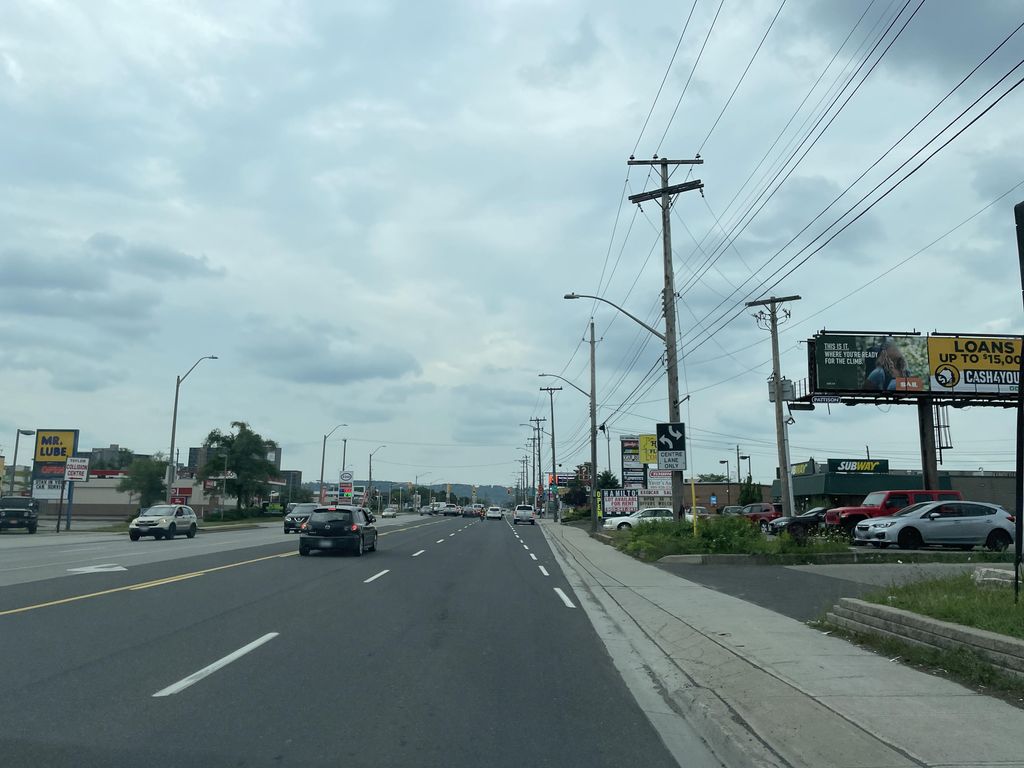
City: hamilton